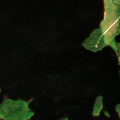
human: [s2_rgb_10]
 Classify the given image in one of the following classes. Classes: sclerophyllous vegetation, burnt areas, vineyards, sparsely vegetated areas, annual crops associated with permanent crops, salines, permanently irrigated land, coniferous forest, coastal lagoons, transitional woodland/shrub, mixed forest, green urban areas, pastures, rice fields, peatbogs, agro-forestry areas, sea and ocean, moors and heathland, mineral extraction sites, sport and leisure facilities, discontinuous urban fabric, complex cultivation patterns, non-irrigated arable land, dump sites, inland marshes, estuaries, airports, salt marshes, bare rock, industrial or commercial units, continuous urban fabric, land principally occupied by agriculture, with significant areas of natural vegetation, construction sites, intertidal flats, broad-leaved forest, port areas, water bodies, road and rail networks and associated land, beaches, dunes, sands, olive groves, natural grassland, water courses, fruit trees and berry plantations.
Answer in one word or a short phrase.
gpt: coniferous forest, mixed forest, water bodies